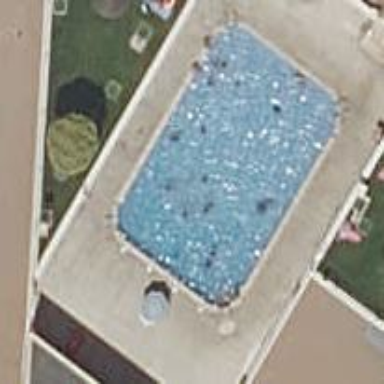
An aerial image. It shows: Swimming pool within leisure land area designed for swimming activities.